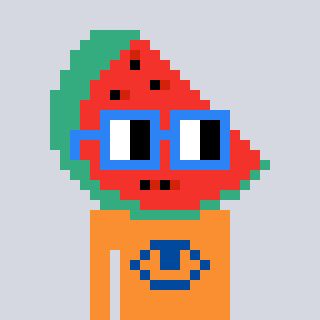
a pixel art character with square blue glasses, a watermelon-shaped head and a orange-colored body on a cool background